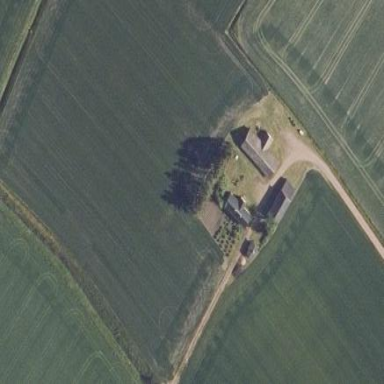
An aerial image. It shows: Farmyard area.